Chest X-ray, PA view. Patient: 61 years old, sex M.
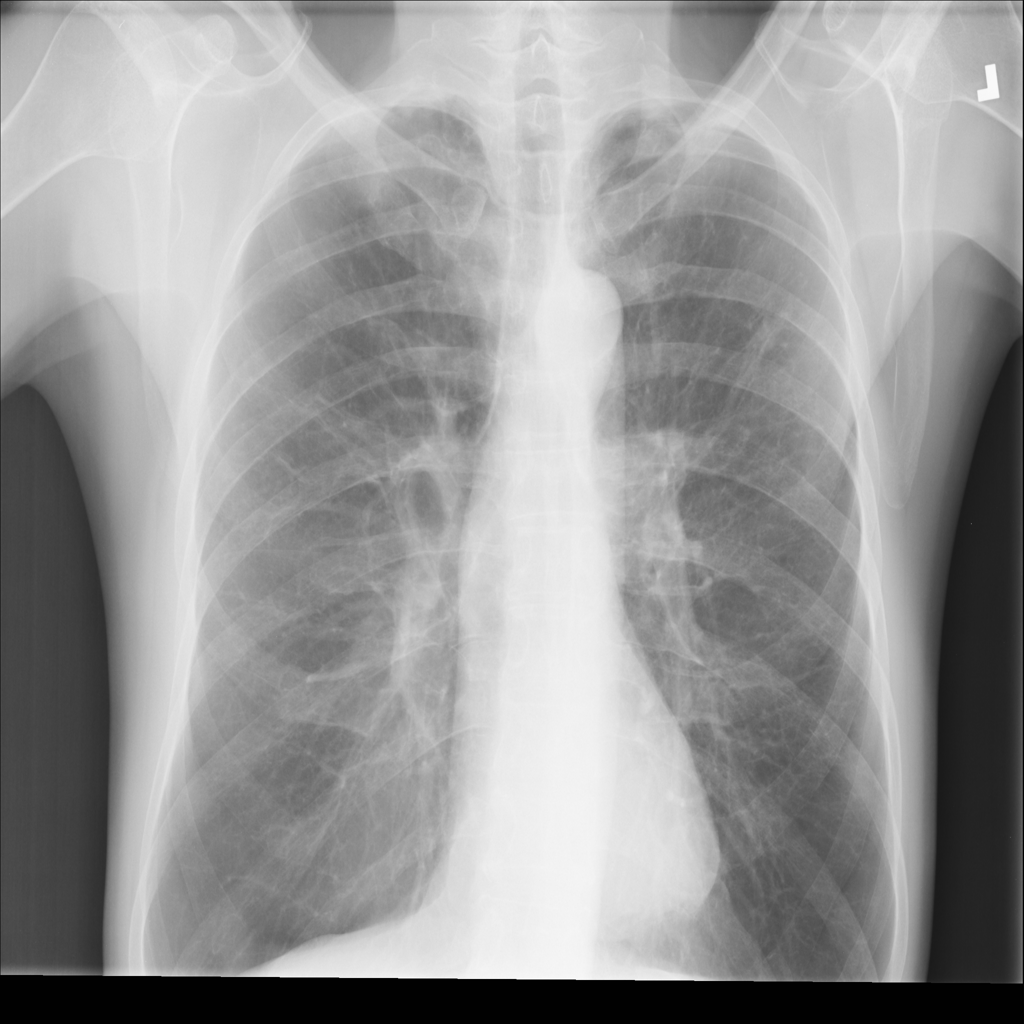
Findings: Emphysema